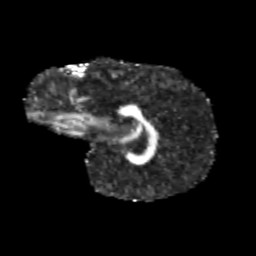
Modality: FA
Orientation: sagittal
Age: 10
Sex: male
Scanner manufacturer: siemens
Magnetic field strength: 3 T
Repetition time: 3.8 s
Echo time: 0.07 s